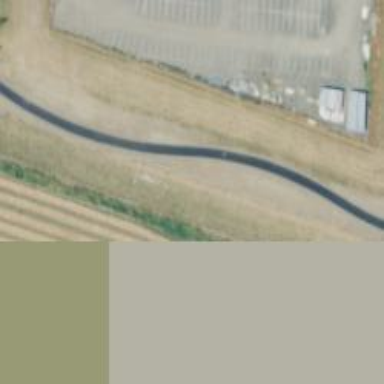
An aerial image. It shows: Asphalt surface.